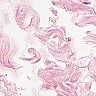
Metastatic tissue present: no